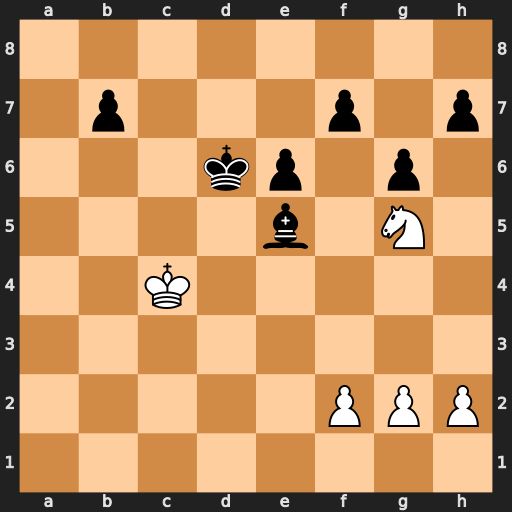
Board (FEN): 8/1p3p1p/3kp1p1/4b1N1/2K5/8/5PPP/8
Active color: w
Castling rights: -
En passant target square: -
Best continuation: Nxf7+ Ke7 Nxe5